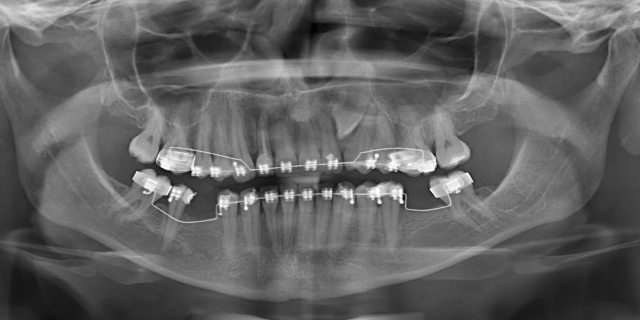
adult